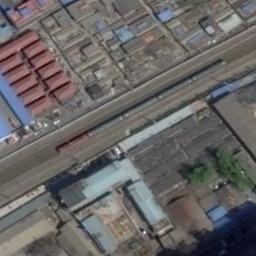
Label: railway